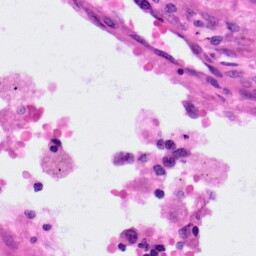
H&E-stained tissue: Lung